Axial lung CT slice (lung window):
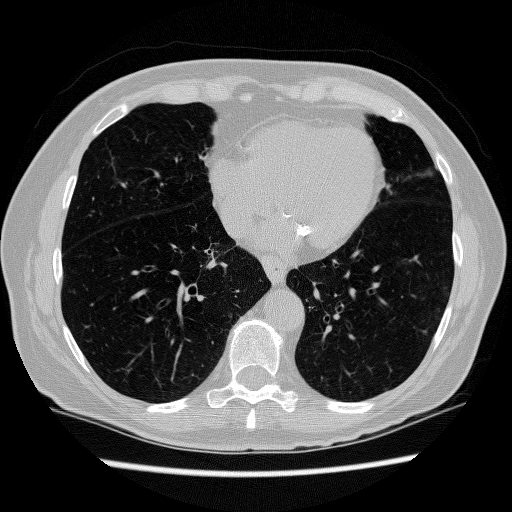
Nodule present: no